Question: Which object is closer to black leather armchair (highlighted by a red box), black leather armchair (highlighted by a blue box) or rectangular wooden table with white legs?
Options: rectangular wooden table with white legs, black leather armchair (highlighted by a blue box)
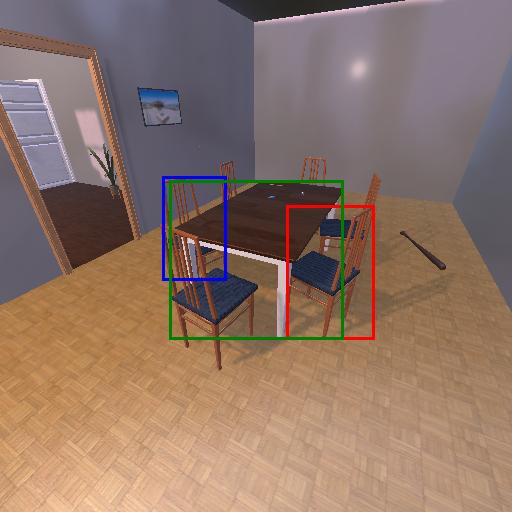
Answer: rectangular wooden table with white legs